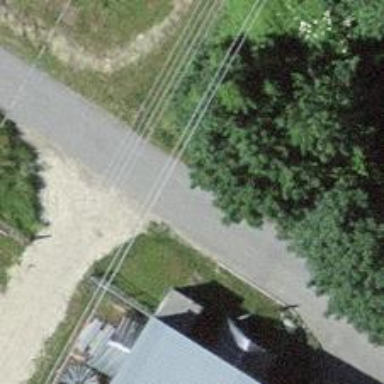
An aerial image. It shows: Unclassified road.